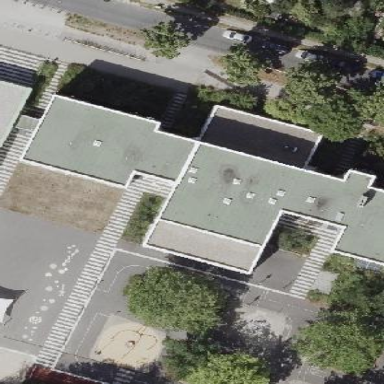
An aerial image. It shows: School building.